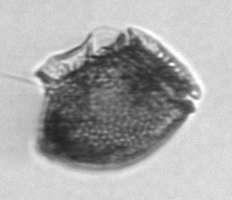
Label: Dinophysis_norvegica